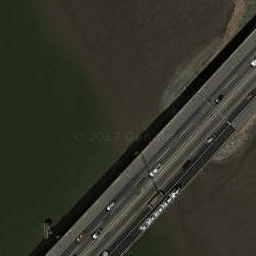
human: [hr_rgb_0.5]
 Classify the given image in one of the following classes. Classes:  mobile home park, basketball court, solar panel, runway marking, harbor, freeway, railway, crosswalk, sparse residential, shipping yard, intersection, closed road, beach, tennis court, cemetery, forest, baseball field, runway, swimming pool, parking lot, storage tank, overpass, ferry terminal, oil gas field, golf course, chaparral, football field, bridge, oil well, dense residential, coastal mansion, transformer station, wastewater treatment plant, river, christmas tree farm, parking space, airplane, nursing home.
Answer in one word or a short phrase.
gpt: bridge